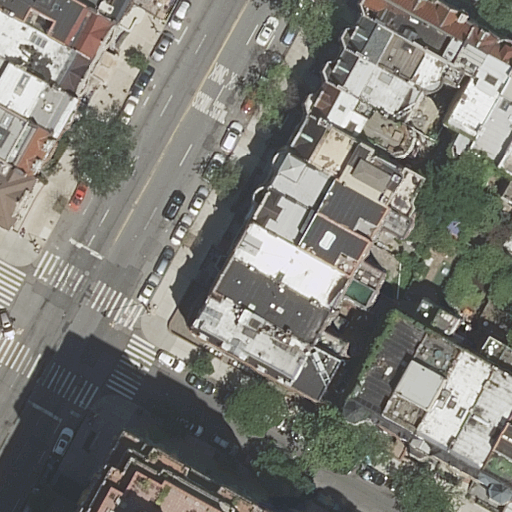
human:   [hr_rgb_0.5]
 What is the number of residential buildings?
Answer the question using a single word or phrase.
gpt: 25

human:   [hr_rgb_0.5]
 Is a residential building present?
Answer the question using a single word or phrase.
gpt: yes

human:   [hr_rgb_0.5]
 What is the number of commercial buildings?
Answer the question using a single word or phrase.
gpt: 0

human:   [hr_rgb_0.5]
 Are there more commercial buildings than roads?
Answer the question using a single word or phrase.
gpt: no

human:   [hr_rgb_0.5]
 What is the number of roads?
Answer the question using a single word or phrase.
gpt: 2

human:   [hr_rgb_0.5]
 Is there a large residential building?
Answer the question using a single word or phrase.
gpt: no

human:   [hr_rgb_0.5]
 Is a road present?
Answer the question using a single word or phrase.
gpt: yes

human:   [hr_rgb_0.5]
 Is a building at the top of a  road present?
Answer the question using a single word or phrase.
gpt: yes

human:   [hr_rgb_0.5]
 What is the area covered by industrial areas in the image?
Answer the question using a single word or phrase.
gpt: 0m2

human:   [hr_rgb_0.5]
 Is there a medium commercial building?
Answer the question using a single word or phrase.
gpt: no

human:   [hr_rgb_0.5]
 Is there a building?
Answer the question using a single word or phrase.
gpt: yes

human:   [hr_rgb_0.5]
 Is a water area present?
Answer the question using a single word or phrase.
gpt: no

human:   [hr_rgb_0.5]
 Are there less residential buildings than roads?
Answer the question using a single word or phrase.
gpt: no

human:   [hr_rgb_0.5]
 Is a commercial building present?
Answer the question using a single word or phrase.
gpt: no

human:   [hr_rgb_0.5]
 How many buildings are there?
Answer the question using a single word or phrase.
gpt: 25

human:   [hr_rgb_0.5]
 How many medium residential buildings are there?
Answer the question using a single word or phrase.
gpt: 16

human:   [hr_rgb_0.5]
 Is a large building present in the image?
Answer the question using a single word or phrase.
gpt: no

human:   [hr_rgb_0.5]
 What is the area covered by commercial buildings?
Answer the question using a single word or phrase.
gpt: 0m2

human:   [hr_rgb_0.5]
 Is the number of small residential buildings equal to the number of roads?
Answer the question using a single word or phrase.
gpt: no

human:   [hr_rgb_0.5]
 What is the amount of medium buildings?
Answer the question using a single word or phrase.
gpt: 16

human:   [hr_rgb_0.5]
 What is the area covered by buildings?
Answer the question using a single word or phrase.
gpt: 3594m2

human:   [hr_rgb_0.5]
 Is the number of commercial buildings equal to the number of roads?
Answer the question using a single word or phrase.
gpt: no

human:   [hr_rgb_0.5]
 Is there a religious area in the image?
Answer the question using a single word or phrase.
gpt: no

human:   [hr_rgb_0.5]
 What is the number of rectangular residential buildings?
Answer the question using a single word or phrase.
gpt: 14

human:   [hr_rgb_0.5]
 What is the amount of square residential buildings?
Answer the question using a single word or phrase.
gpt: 0

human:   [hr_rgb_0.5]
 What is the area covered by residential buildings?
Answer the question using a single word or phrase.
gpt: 3594m2

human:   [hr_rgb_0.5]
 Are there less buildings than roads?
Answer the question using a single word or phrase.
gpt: no

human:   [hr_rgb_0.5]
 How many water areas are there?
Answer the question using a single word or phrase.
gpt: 0

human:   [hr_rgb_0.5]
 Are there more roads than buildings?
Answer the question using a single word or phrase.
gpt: no

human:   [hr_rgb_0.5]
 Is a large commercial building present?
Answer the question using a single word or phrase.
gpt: no

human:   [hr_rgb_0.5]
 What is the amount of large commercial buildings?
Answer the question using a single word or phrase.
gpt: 0

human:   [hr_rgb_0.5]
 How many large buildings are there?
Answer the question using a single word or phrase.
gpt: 0

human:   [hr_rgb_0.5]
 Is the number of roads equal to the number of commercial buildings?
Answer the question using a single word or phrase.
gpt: no

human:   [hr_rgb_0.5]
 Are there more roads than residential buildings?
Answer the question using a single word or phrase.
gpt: no

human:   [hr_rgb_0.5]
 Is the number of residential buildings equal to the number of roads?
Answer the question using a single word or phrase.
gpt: no

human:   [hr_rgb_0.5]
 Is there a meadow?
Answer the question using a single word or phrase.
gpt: no

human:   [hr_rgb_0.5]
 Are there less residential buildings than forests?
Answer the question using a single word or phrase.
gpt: no

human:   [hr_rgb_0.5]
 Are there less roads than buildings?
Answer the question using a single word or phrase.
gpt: yes

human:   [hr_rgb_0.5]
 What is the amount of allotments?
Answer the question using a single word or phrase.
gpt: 0

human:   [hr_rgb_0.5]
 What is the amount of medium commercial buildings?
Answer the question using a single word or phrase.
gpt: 0

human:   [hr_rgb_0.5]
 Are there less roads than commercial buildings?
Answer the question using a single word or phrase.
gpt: no

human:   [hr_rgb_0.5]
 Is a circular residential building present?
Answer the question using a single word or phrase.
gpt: no

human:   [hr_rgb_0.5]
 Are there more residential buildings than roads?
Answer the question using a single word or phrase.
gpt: yes

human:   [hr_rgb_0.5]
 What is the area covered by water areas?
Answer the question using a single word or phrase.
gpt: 0m2

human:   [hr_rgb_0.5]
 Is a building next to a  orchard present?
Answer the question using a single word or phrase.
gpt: no

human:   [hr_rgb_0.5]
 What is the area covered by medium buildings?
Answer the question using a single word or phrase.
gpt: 3219m2

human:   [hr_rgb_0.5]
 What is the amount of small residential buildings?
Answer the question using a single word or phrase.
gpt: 9

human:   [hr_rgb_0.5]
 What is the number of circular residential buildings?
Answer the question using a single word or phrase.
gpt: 0

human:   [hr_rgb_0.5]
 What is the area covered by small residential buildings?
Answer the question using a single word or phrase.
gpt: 374m2

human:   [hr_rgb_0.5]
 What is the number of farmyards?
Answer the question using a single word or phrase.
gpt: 0

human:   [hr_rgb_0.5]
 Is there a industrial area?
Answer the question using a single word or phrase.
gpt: no

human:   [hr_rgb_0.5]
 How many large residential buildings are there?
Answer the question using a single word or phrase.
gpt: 0

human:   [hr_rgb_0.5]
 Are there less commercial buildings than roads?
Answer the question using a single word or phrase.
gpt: yes

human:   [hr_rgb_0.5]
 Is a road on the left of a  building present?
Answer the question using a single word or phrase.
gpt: yes

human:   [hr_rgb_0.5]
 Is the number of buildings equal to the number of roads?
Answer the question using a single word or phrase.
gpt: no

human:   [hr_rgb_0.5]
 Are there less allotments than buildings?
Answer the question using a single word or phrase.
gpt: yes

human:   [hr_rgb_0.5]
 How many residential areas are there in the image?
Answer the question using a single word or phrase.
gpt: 0

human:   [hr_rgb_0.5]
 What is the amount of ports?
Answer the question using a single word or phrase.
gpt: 0

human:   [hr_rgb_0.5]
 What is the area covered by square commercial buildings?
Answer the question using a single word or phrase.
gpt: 0m2

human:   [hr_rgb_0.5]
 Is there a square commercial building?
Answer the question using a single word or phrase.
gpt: no

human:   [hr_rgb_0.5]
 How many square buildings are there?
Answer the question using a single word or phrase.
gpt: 0

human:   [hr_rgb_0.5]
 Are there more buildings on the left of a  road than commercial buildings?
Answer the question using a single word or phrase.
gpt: yes

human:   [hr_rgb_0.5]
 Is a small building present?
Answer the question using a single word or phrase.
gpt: yes

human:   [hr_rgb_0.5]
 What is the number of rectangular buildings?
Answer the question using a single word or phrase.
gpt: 14